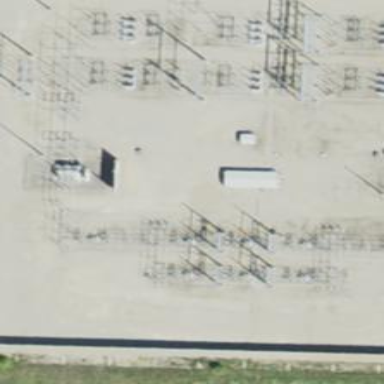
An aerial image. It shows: Outdoor power substation at the transmission level.